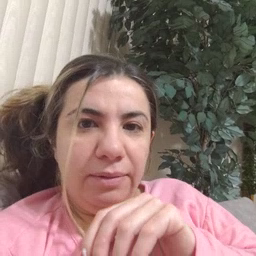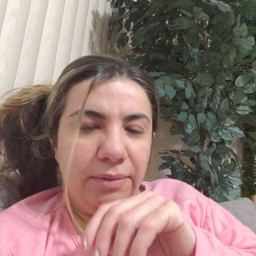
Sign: if